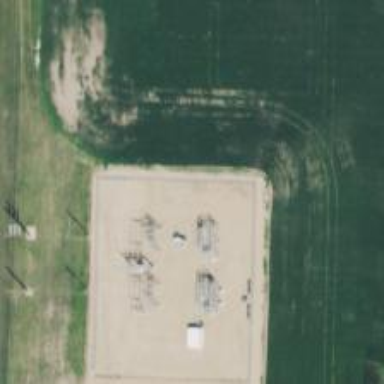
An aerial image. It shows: Power substation enclosed by fence.